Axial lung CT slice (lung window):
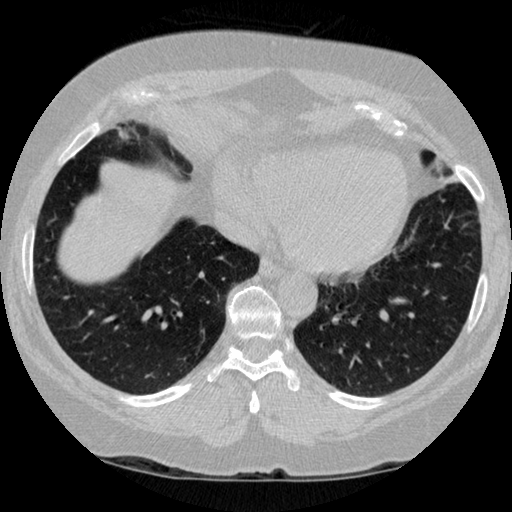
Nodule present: no